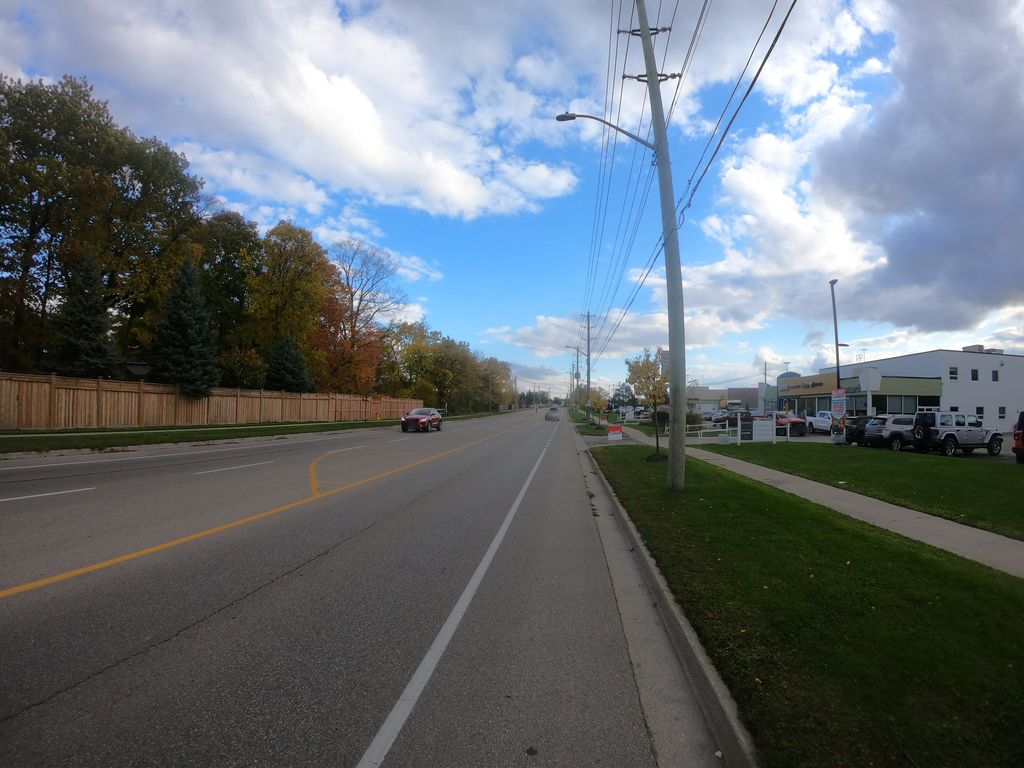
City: kitchener-waterloo